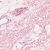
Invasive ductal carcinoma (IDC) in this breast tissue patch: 0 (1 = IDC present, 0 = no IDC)